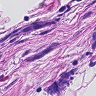
Metastatic tissue present: yes